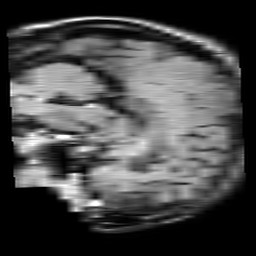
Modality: FLAIR
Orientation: sagittal
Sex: male
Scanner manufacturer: philips
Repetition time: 11 s
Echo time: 0.125 s